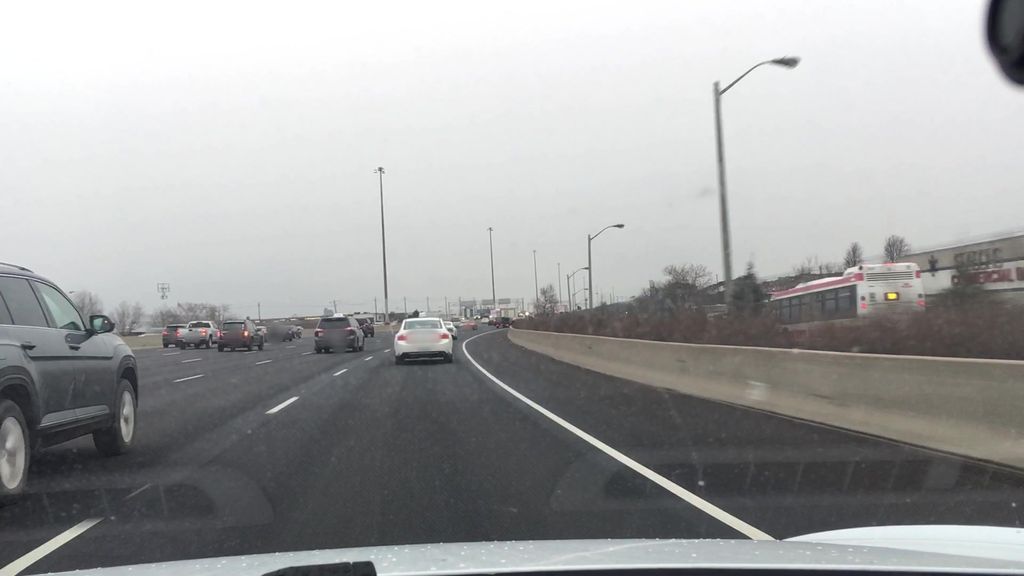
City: toronto